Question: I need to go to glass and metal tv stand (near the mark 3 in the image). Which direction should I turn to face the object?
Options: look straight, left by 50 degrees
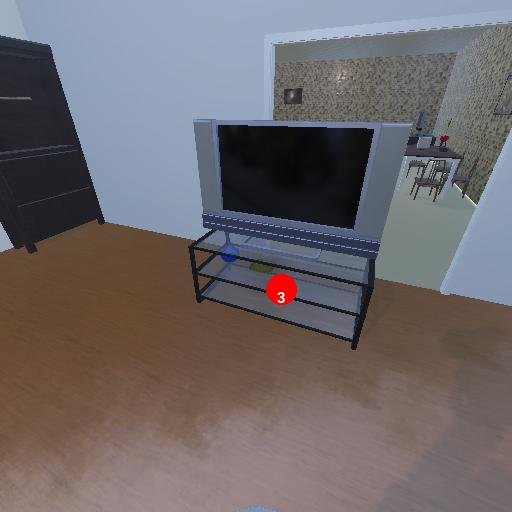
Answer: look straight